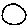
Label: moon